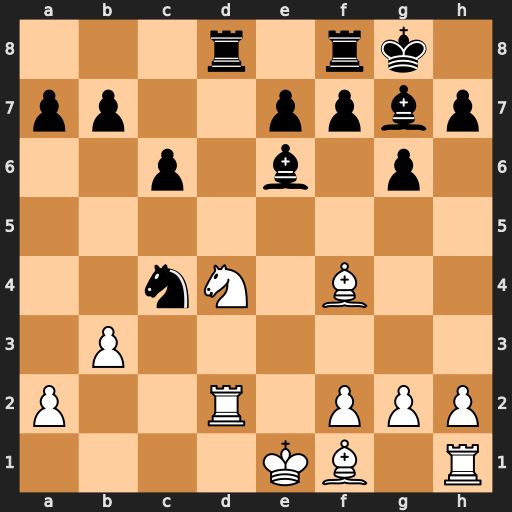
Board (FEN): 3r1rk1/pp2ppbp/2p1b1p1/8/2nN1B2/1P6/P2R1PPP/4KB1R
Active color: w
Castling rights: K
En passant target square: -
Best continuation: Nxe6 Nxd2 Nxd8 Nf3+ gxf3